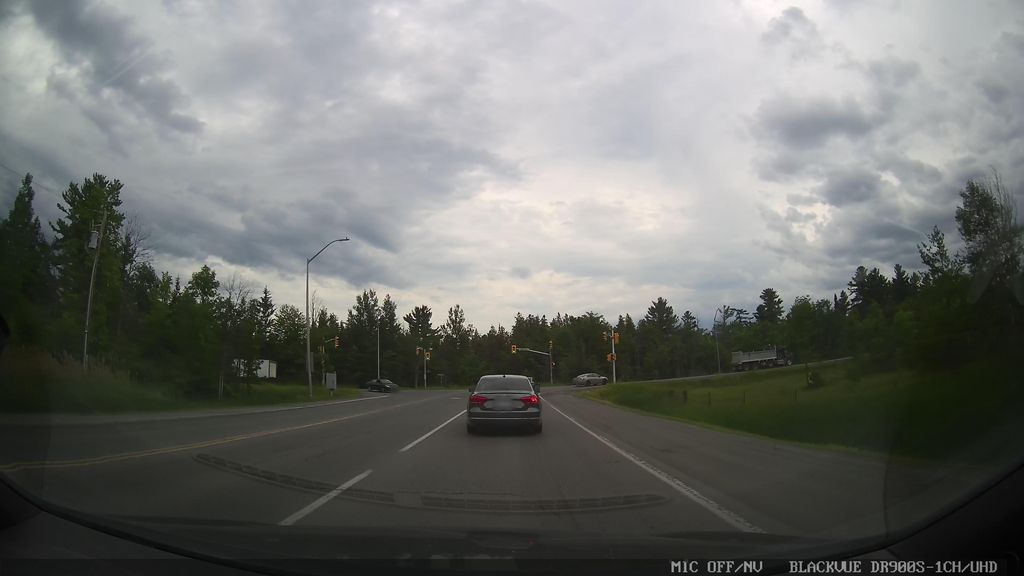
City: ottawa-gatineau